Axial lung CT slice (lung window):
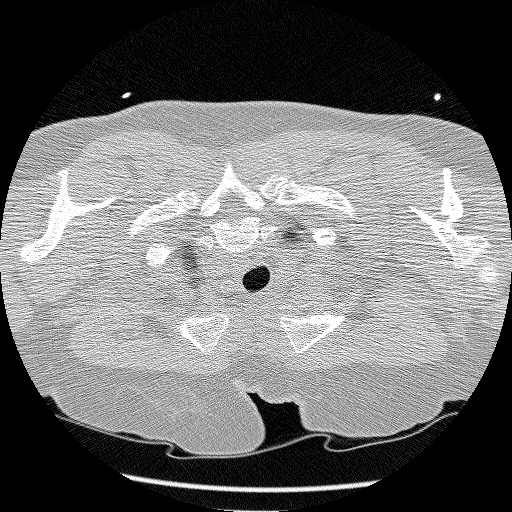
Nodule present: no